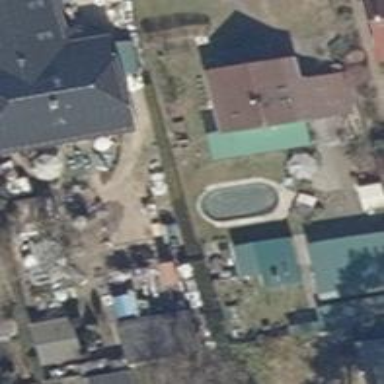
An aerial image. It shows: Swimming pool located in leisure land.